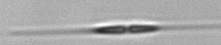
Label: Cylindrotheca